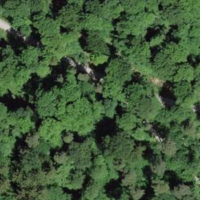
EUNIS habitat code: 41
Species observed at this site:
Halyzia sedecimguttata